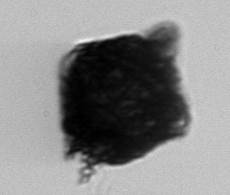
Label: Gonyaulax